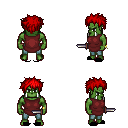
a pixel art fantasy rpg character, male body template, orc, green skin, maroon tunic, teal pants, red bedhead hairstyle, bracelets, black slippers, dagger, four views (front, back, left, right), 2x2 character sprite sheet, small pixel art, hard edges, no anti-aliasing